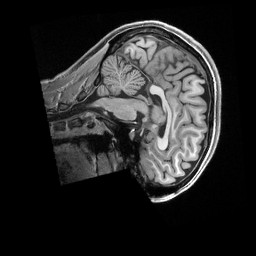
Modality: T1w
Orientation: sagittal
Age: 30
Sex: female
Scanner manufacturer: siemens
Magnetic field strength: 3 T
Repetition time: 2.5 s
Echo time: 0.00296 s